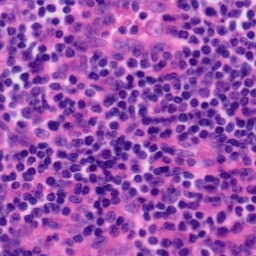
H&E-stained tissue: Tonsil